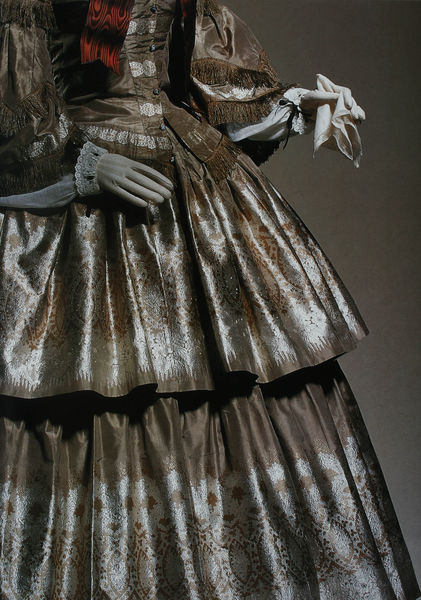
Titel: Tageskleid
Standort: Kyoto (Japan)
Institution: Kyoto Costume Institute
Schlagwörter: hand, schatten, weiß, ausschnitt, braun, finger, frau, grau, handschuh, handschuhe, hut, kleid, dame, rot, schal, tuch, beige, mode, muster, ornament, rock, schleife, jacke, barock, falten, silber, spitze, ärmel, hände, bestickt, fransen, kostüm, realismus, stoff, adel, saum, knopf, seide, ranken, schärpe, taille, leiste, mieder, hellbraun, schichten, ölgemälde, detail, glanz, handtuch, streifen, glänzend, faltenwurf, rüschen, knöpfe, knopfleiste, weste, abendkleid, satin, foto, fotografie, glitzer, druck, manschetten, festlich, brokat, damast, puppe, photo, taschentuch, hubi, schultertuch, viktorianisch, korsett, volant, stickereien, gestickt, volants, seidenkleid, gewebe, textil, taft, gedruckt, kostbar, ror, knop, kyoto, damenkleid, falten rock, teille, stufenrock, popös, edel gewebter stoff, feine farbnuancen, phototographie, spitzenbesatz an den ärmelabsc, rot schärpe, reifkleid